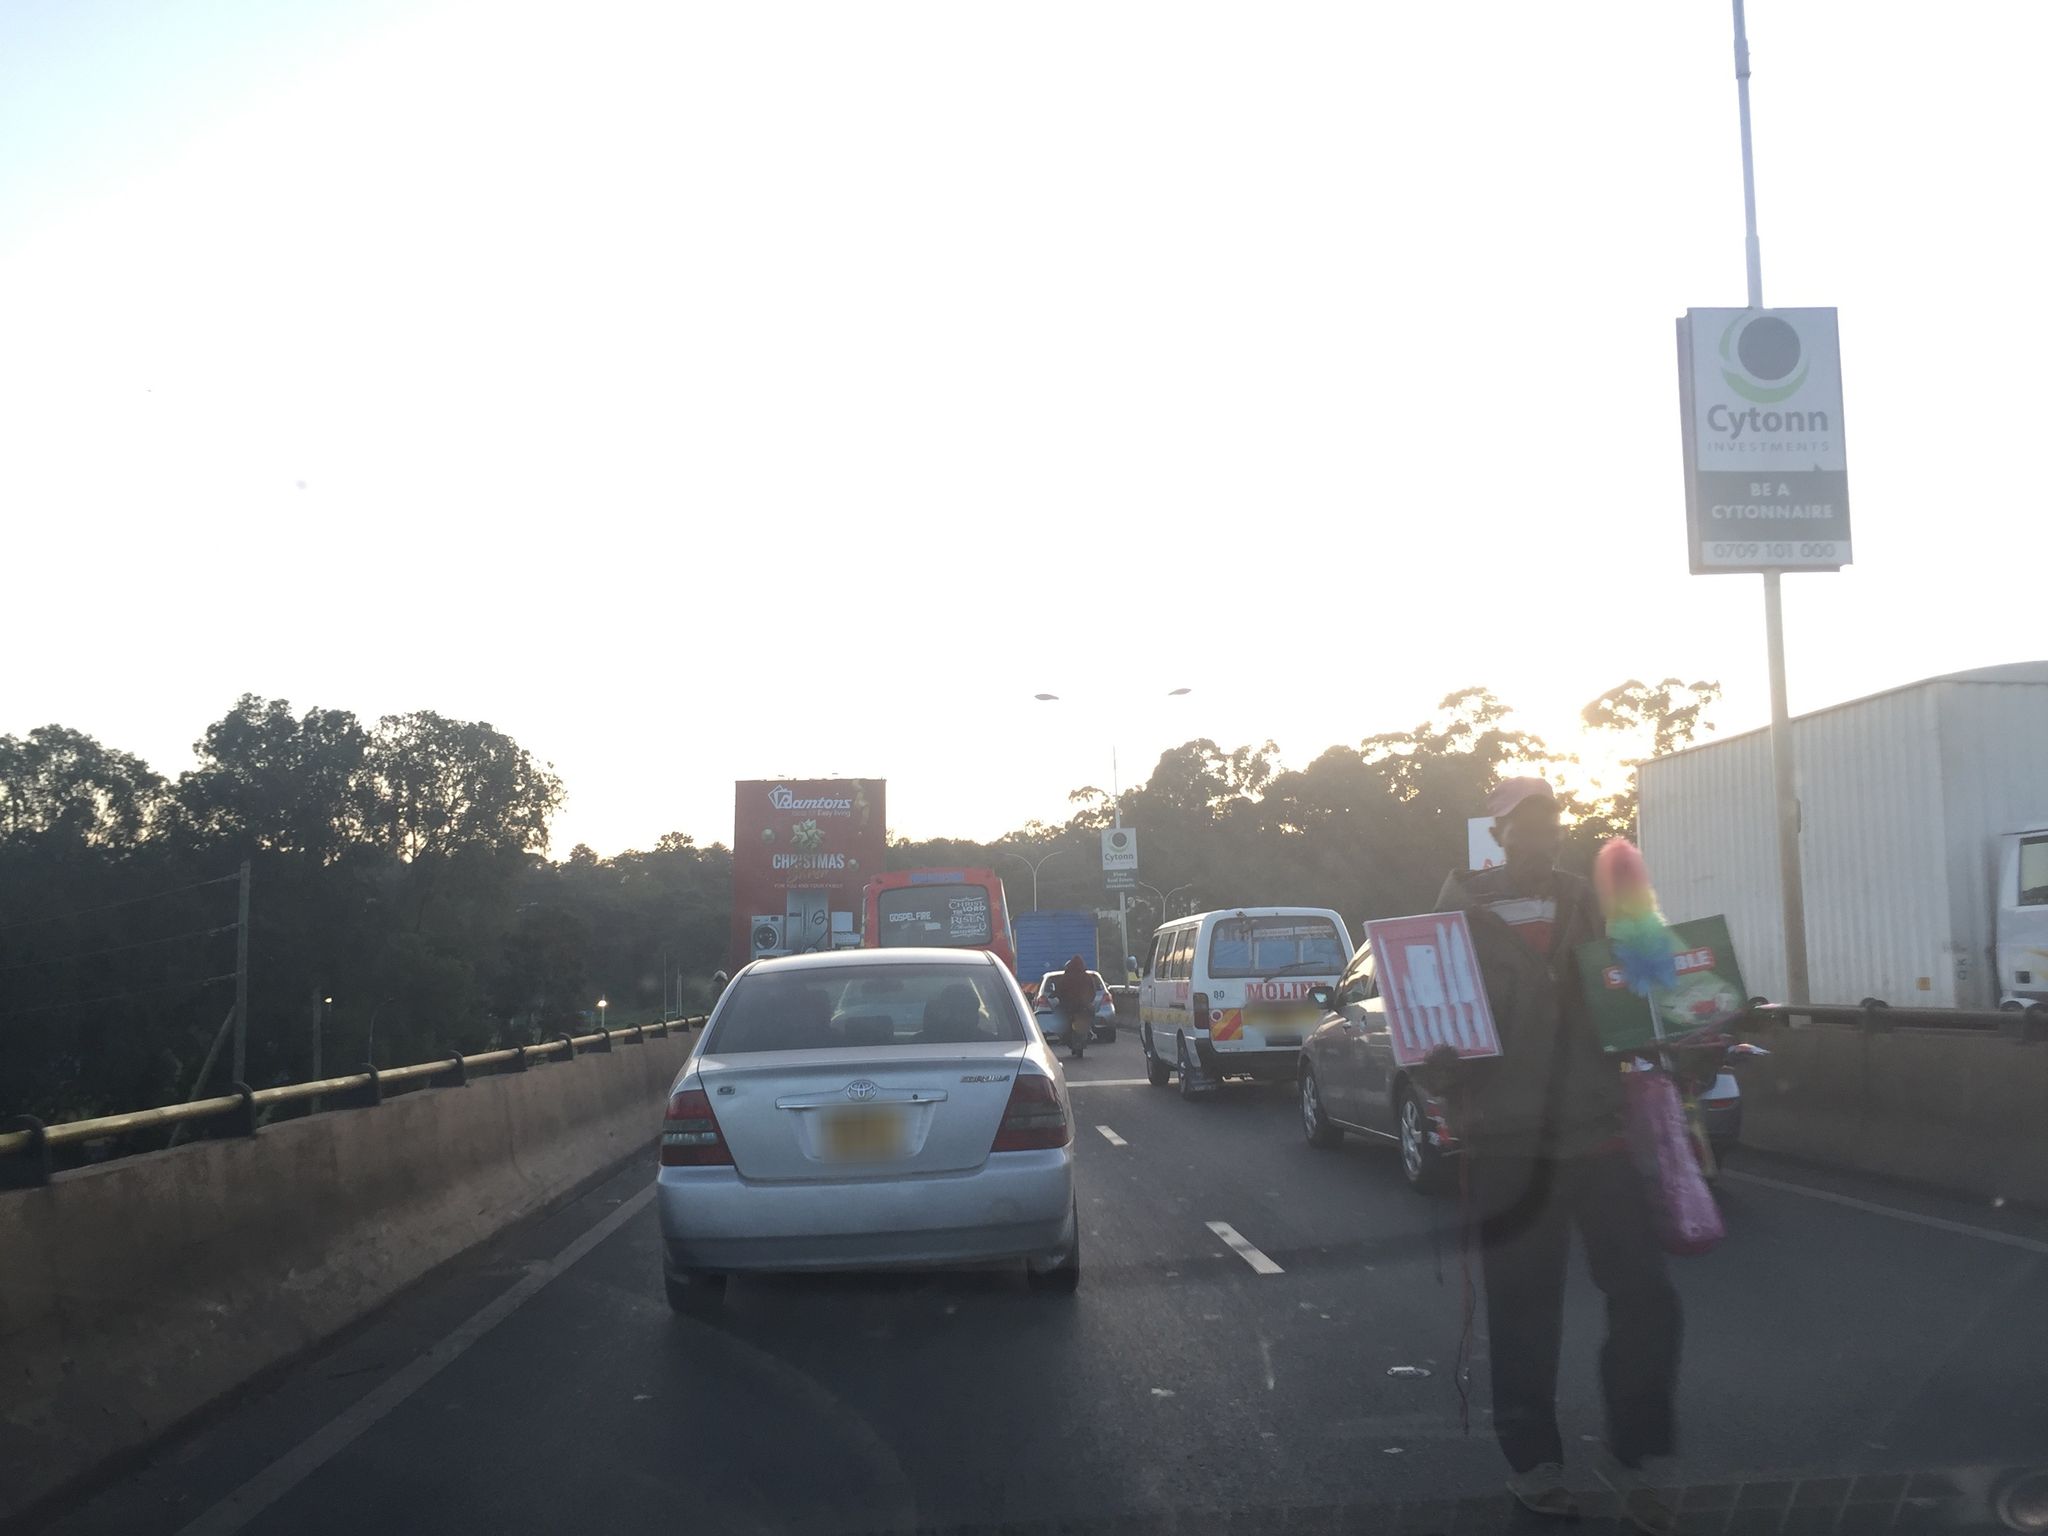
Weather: clear
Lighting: day
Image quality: good
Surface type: driving surface
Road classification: trunk, trunk_link
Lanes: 2
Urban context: urban centre
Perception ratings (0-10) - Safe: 0.77, Lively: 3.39, Beautiful: 4.85, Boring: 4.42, Depressing: 5.67, Wealthy: 5.35